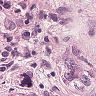
Metastatic tissue present: yes